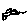
Label: bird